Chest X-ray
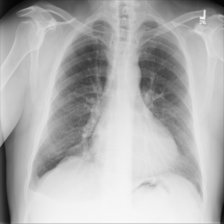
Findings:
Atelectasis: negative
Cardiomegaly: negative
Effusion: negative
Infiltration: negative
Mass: negative
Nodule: negative
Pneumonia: negative
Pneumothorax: negative
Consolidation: negative
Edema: negative
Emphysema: negative
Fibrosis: negative
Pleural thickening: negative
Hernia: negative